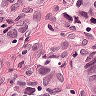
Metastatic tissue present: yes